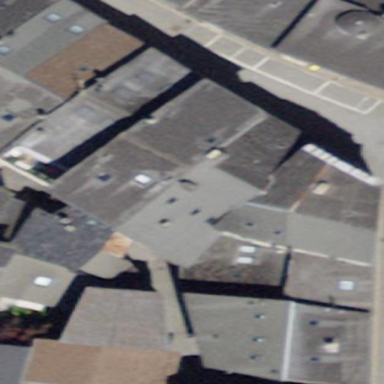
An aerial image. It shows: Terrace building.